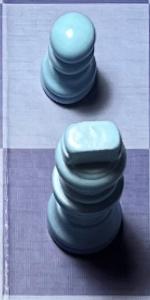
Label: King_White